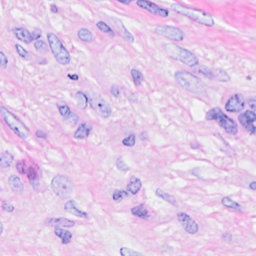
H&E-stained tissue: Breast